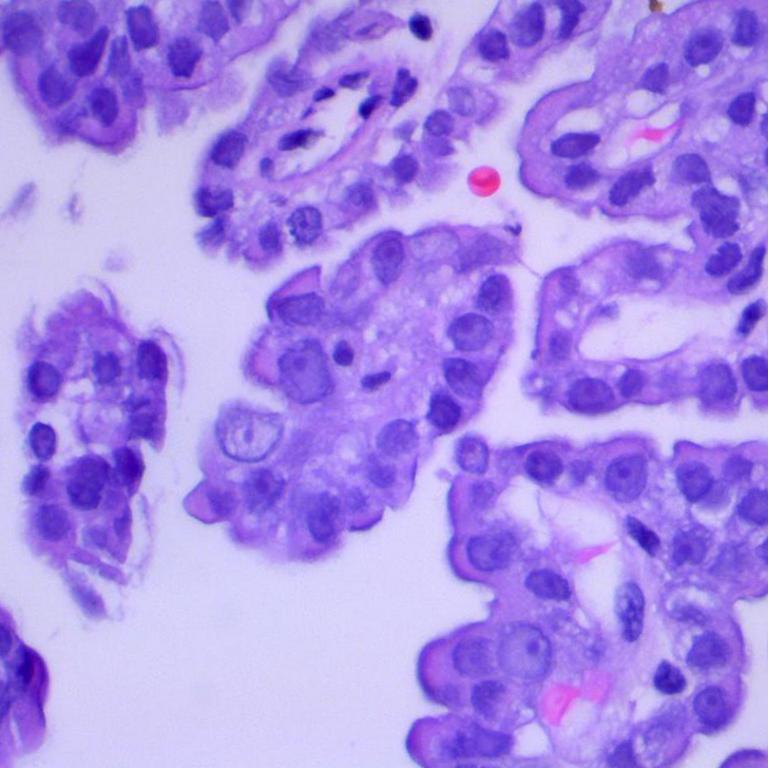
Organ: lung
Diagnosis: adenocarcinomas